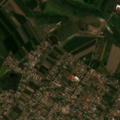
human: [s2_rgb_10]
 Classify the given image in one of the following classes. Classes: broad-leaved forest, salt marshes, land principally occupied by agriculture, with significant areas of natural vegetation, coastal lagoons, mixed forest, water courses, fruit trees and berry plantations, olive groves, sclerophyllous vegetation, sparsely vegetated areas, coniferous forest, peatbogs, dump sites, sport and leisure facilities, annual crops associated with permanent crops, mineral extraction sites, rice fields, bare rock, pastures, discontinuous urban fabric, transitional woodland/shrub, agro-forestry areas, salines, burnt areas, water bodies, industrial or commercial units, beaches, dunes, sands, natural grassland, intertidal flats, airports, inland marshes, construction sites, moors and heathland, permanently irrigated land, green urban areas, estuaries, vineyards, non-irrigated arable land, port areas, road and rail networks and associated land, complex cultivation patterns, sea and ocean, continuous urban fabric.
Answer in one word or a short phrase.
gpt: discontinuous urban fabric, non-irrigated arable land, complex cultivation patterns, inland marshes